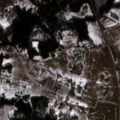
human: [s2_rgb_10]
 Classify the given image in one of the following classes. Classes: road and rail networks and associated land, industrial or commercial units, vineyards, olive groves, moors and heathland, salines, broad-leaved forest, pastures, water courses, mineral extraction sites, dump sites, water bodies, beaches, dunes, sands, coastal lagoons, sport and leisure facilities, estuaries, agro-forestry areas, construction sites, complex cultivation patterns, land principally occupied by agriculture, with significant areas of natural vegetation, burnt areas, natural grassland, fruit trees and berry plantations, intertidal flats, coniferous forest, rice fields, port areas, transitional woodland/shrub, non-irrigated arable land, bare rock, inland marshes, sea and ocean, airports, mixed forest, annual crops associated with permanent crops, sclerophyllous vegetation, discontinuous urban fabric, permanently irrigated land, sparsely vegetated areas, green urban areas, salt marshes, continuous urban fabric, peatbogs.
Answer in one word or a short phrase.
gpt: non-irrigated arable land, complex cultivation patterns, land principally occupied by agriculture, with significant areas of natural vegetation, coniferous forest, mixed forest